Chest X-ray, PA view. Patient: 50 years old, sex M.
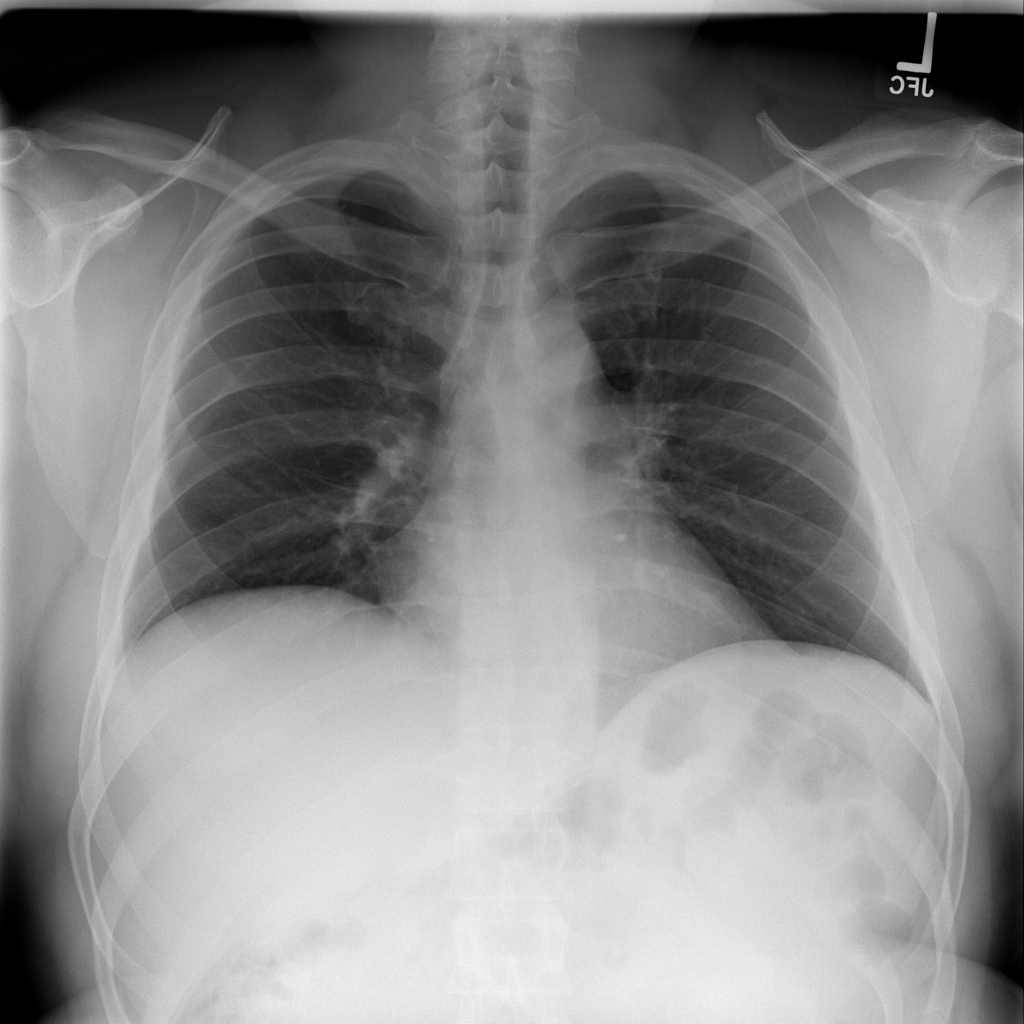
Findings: No Finding